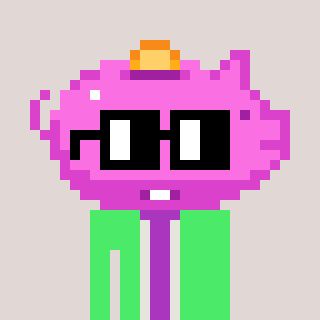
a pixel art character with square black glasses, a piggybank-shaped head and a teal-colored body on a warm background